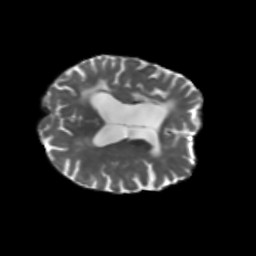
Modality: T2w
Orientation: axial
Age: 63
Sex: female
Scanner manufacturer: siemens
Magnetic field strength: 3 T
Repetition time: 5.47 s
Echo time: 0.0854 s